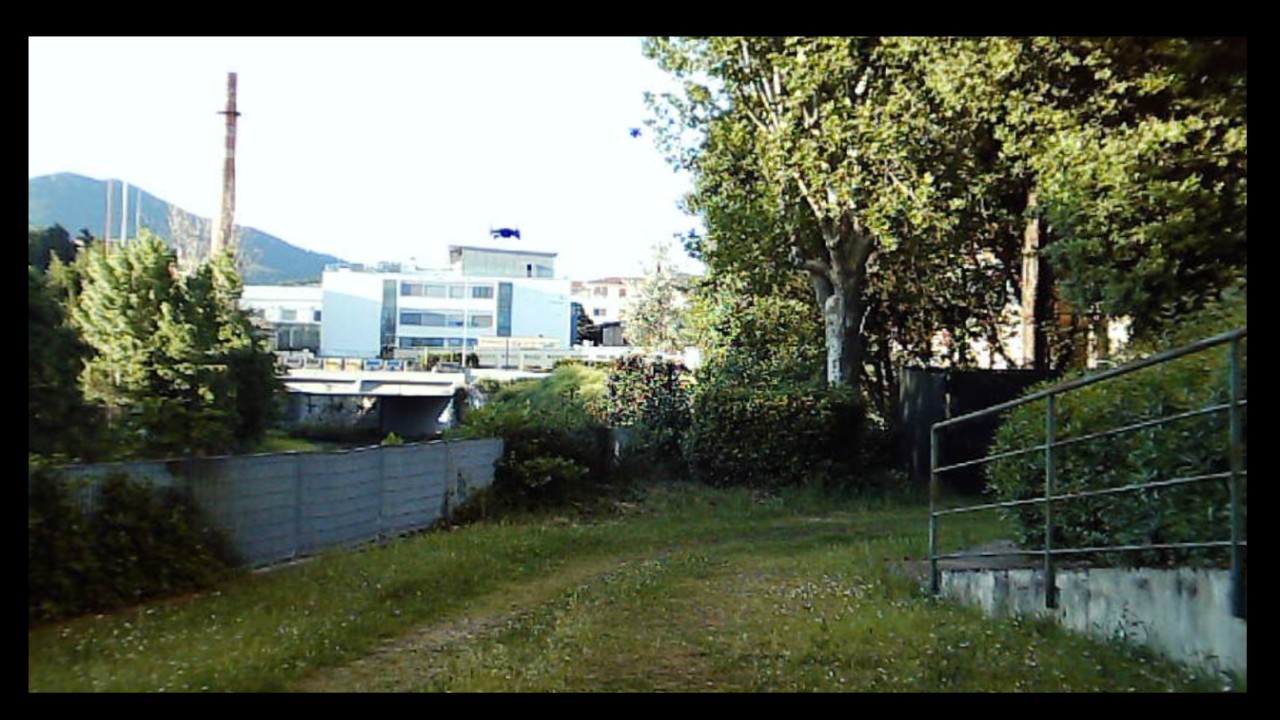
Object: DJI Tello EDU

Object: DarwinFPV cineape20